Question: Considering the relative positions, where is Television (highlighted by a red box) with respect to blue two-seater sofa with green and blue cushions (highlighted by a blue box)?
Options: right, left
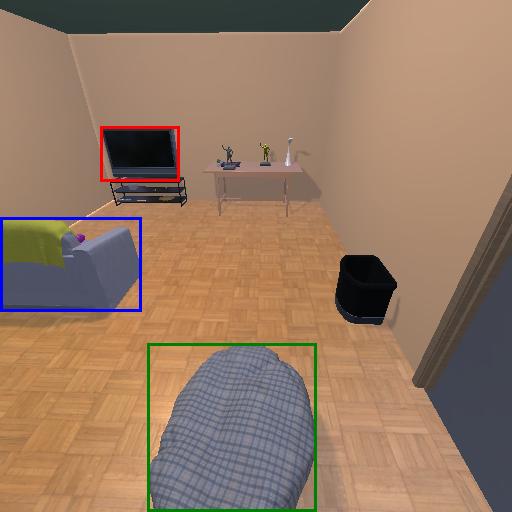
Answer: right